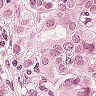
Metastatic tissue present: yes